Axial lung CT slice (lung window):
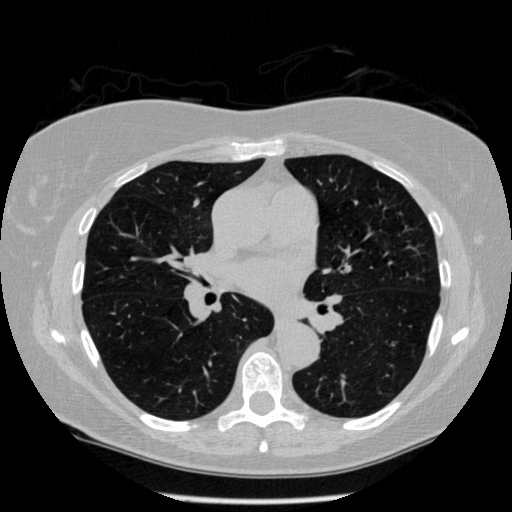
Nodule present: no